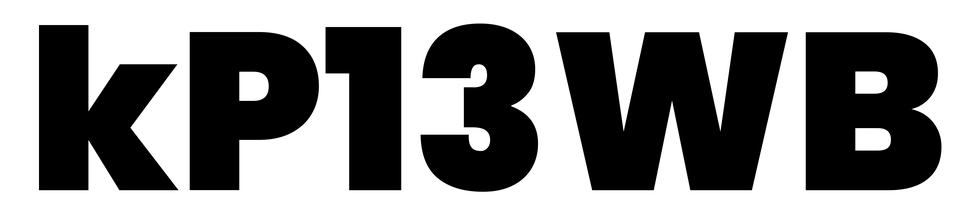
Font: Poppins-Black